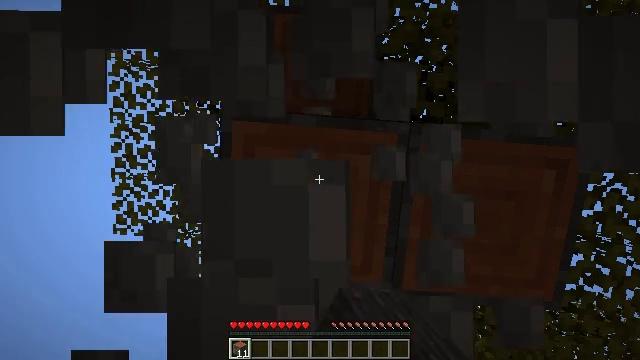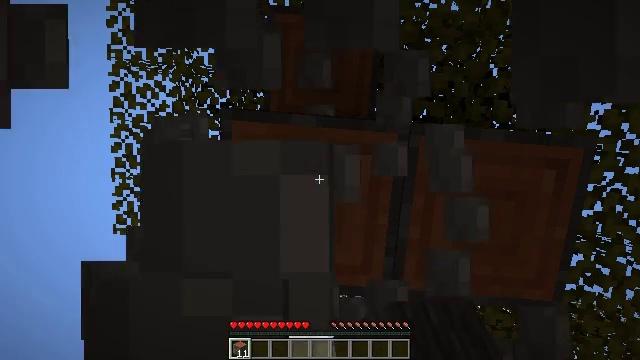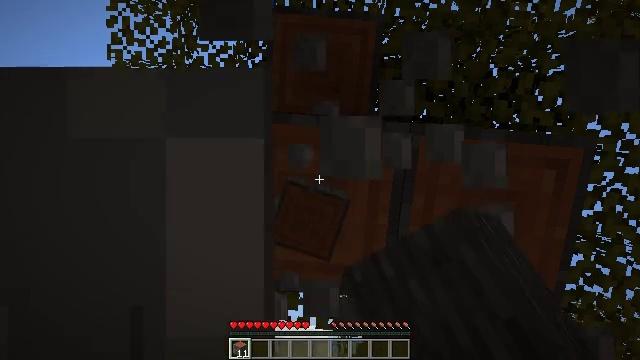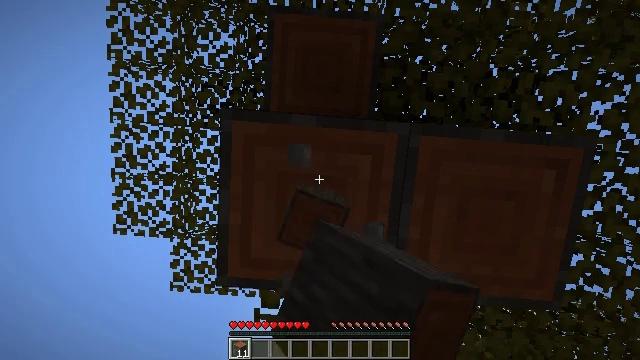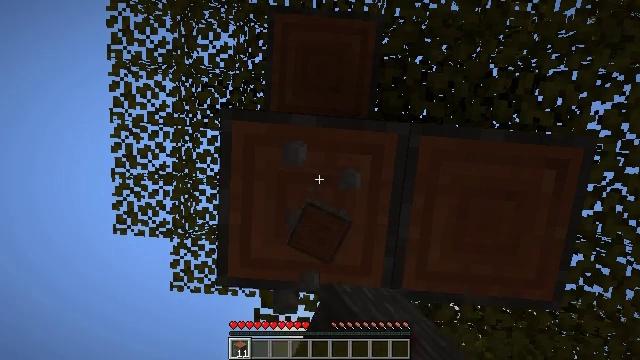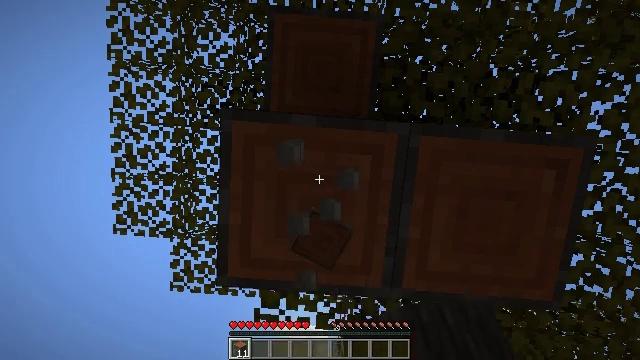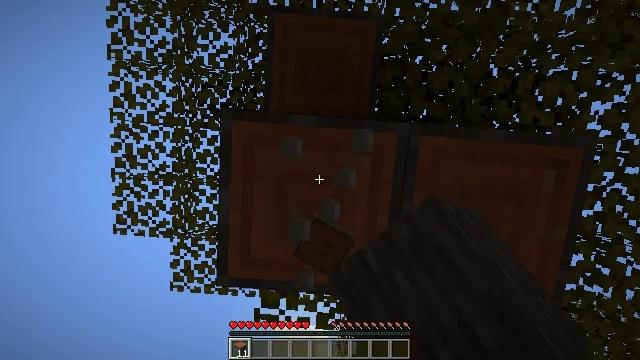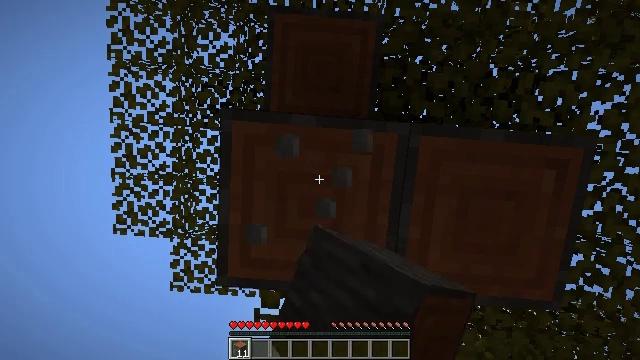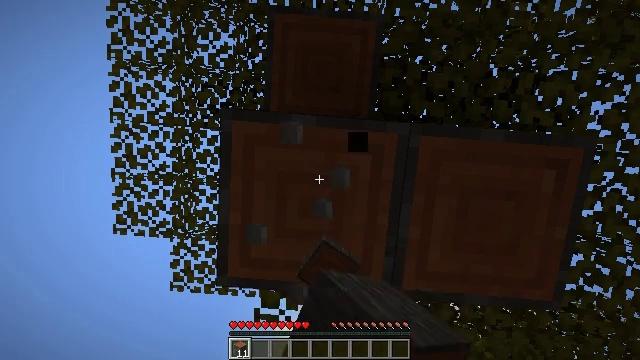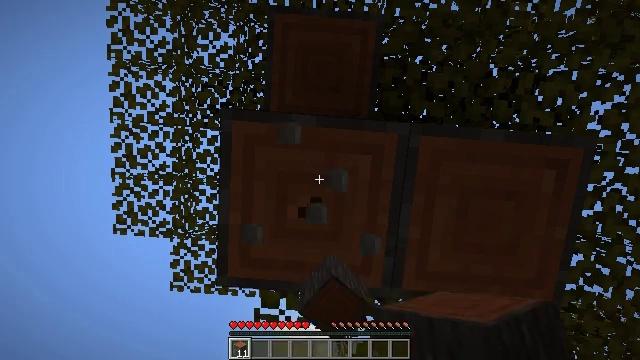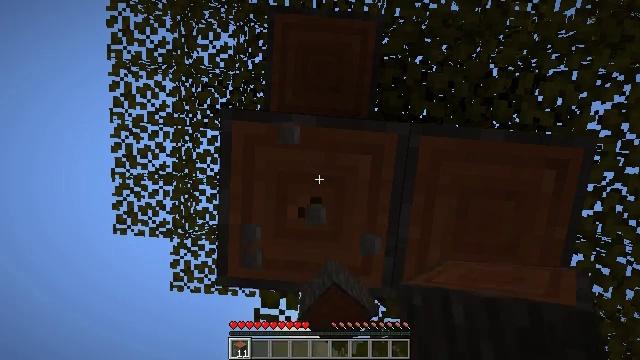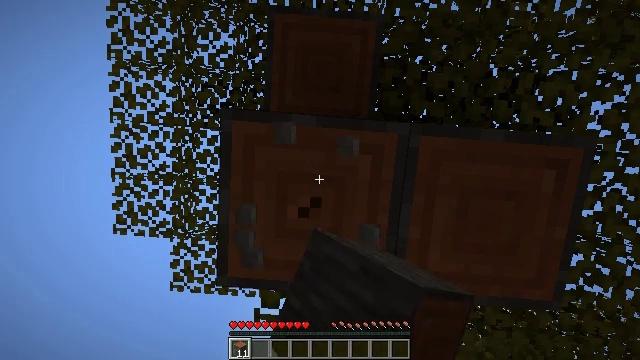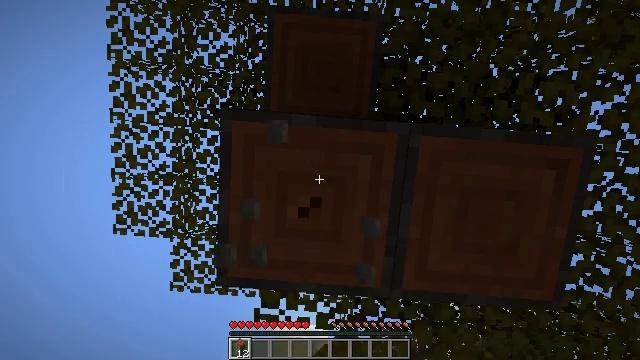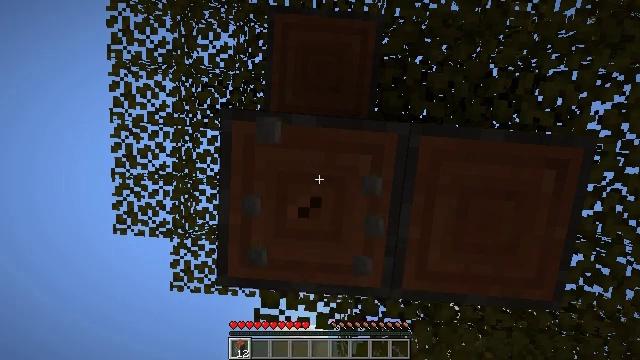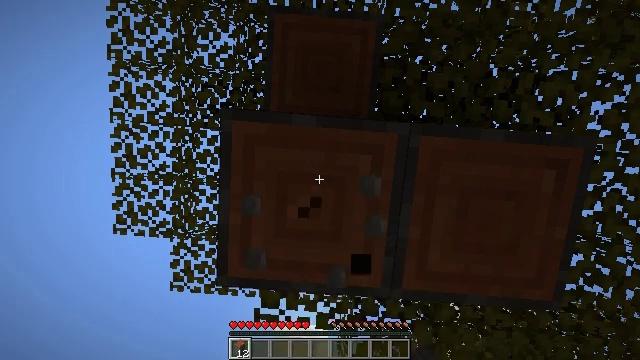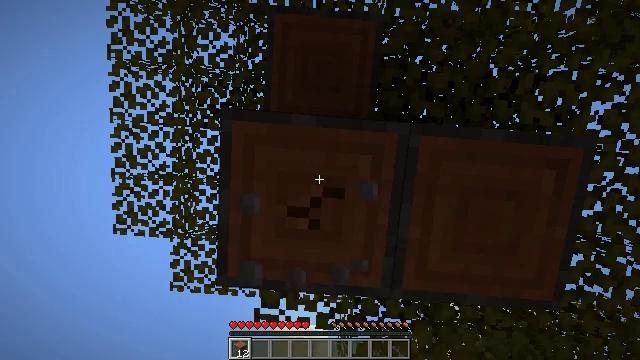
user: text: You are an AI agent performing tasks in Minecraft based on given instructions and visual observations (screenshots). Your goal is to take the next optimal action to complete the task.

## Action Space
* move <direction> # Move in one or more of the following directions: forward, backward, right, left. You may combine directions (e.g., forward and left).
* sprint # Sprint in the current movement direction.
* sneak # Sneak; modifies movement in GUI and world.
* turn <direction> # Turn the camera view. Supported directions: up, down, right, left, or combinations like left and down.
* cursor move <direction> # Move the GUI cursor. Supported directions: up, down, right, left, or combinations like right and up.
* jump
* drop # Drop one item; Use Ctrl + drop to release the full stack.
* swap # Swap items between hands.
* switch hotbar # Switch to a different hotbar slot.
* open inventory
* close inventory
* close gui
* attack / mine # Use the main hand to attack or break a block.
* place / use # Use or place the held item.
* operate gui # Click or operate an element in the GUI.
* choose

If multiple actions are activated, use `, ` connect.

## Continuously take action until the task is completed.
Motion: motion action
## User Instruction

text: Harvest the acacia log from the forest.
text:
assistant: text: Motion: attack / mine
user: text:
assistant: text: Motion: attack / mine
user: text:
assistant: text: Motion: attack / mine
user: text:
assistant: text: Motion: attack / mine
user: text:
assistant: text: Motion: attack / mine
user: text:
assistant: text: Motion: attack / mine
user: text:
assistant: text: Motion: attack / mine
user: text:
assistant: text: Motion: attack / mine
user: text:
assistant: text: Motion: attack / mine
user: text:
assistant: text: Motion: attack / mine
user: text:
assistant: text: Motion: attack / mine
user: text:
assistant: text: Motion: attack / mine
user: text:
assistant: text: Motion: attack / mine
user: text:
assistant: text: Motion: attack / mine
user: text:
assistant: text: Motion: attack / mine
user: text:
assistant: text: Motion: attack / mine
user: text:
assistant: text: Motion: attack / mine
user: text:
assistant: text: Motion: attack / mine
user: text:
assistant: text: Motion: attack / mine
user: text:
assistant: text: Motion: attack / mine
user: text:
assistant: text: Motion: attack / mine
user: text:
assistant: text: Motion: attack / mine
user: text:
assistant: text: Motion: attack / mine
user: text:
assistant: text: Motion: attack / mine
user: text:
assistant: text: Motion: attack / mine
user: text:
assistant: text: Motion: attack / mine
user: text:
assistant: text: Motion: attack / mine
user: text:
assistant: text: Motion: attack / mine
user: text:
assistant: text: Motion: attack / mine
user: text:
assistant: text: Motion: attack / mine